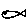
Label: fish